Field crop: maize
Growth stage: 1
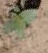
Species: datura